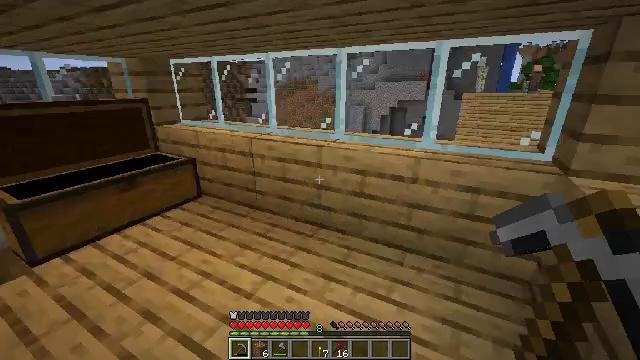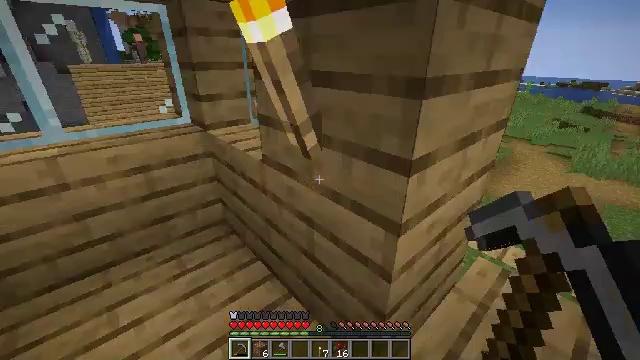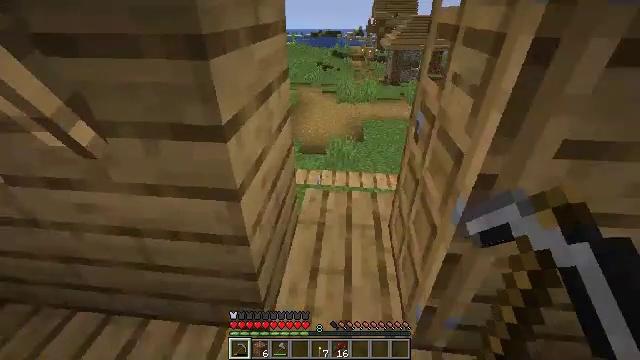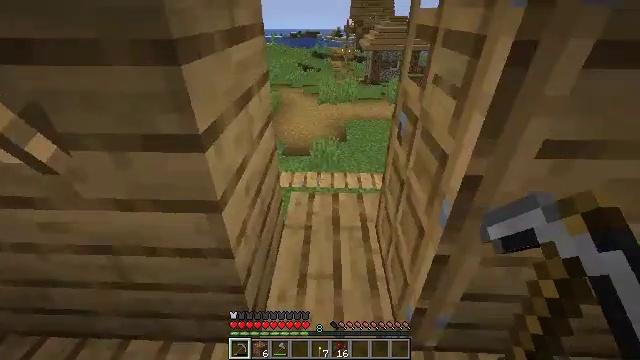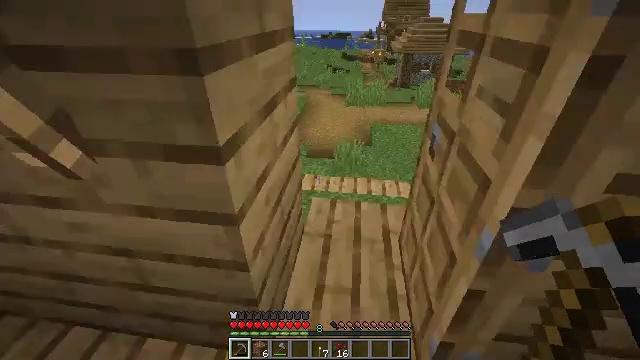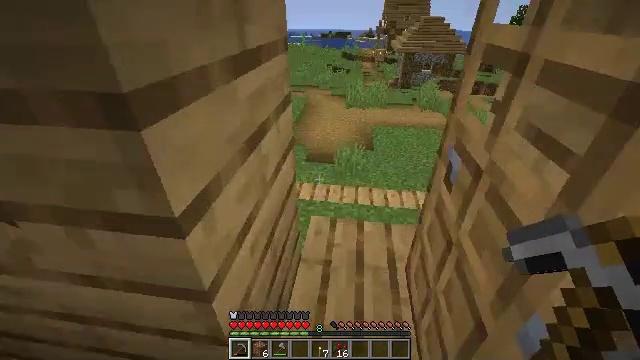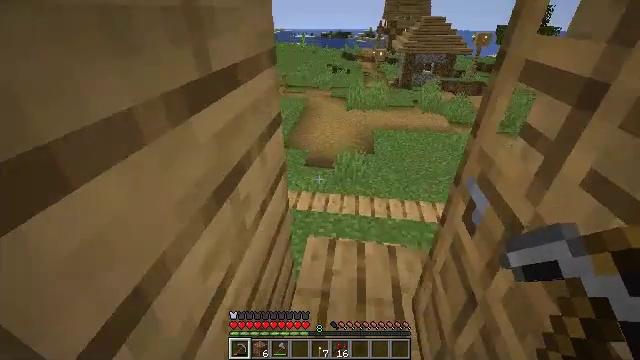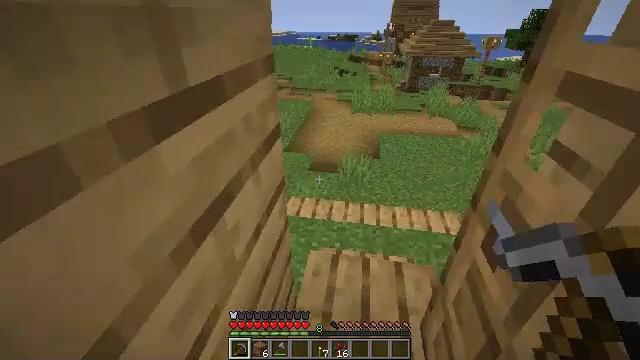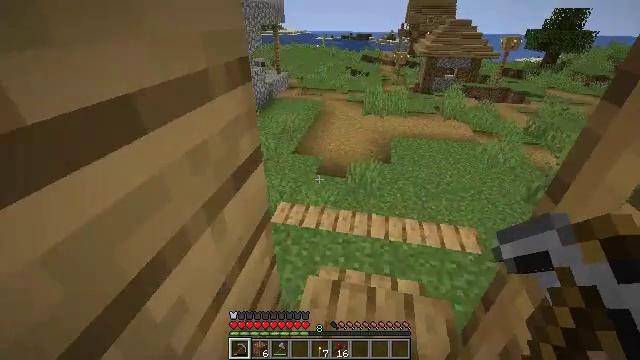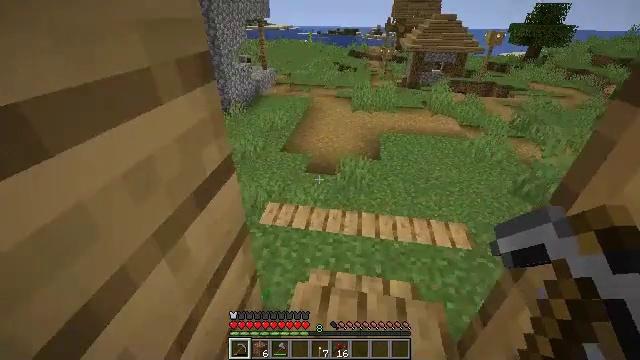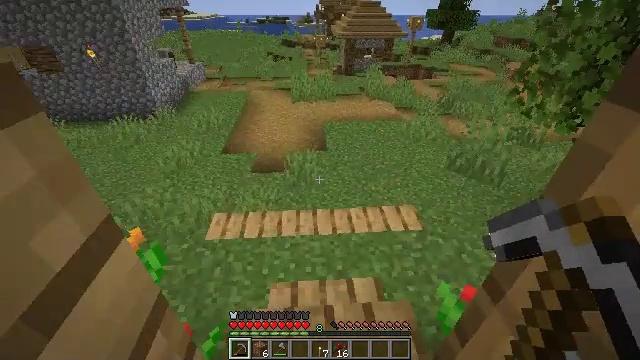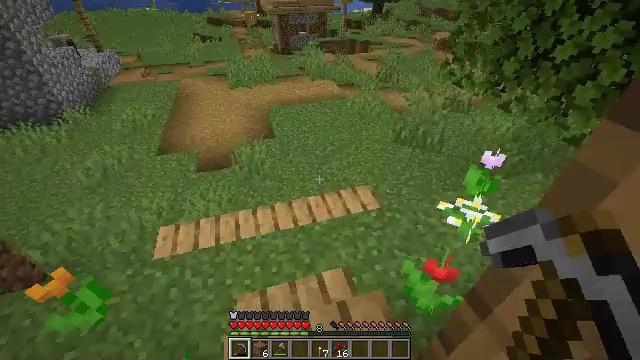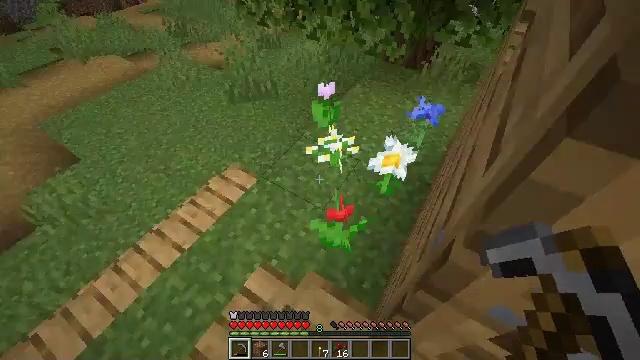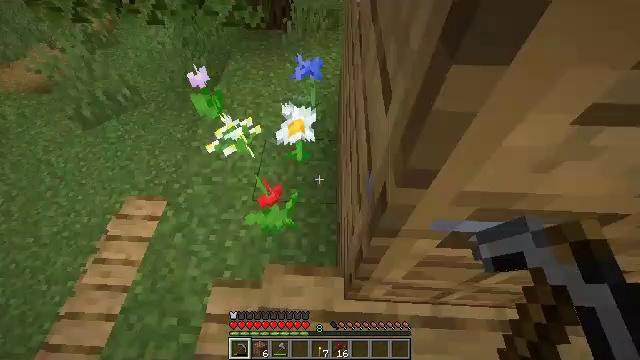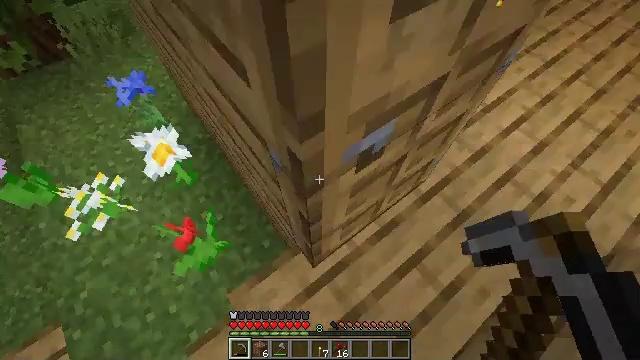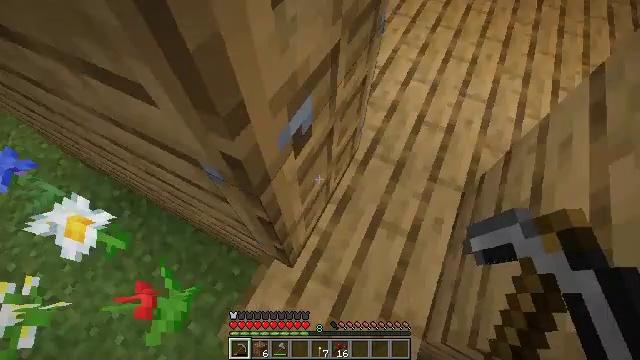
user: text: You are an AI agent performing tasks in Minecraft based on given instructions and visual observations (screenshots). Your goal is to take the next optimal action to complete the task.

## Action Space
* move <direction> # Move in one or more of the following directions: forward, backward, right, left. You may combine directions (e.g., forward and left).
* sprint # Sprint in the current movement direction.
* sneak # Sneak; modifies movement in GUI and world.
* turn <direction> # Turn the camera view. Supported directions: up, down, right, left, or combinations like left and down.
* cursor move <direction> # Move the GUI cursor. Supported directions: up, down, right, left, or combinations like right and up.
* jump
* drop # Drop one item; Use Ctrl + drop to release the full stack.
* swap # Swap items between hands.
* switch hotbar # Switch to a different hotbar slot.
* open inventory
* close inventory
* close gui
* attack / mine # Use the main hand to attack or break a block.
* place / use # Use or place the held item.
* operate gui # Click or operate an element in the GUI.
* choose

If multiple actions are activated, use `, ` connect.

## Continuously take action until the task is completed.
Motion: motion action
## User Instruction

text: Make a shield with iron ingot and wooden planks.
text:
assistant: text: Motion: turn right and down
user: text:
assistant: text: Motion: turn right and down
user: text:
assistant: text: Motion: move forward, turn right
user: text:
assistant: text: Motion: move forward, turn left
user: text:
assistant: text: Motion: move forward
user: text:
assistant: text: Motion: move forward
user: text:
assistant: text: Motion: move forward, turn left
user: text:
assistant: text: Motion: move forward, turn left
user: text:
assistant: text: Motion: move forward, turn right
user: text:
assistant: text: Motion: move forward, turn right and down
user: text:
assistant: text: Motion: move forward, turn right and down
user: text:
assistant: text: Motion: move forward, turn right and down
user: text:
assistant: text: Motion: move forward, turn right and down
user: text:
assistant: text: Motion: turn right and down
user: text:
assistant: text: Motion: turn right
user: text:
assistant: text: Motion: turn right and up
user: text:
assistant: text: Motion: turn up
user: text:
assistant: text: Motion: turn left, use / place
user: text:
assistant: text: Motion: use / place
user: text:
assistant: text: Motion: use / place
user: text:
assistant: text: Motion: turn left and up
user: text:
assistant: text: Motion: turn left and up
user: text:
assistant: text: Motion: turn left and up
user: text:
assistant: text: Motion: turn left and up
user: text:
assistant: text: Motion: move forward, turn left and up
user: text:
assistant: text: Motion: move forward, turn left and up
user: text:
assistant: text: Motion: move forward, turn left
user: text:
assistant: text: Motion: no_op
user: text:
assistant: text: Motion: move forward
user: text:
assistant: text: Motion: move forward